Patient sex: M
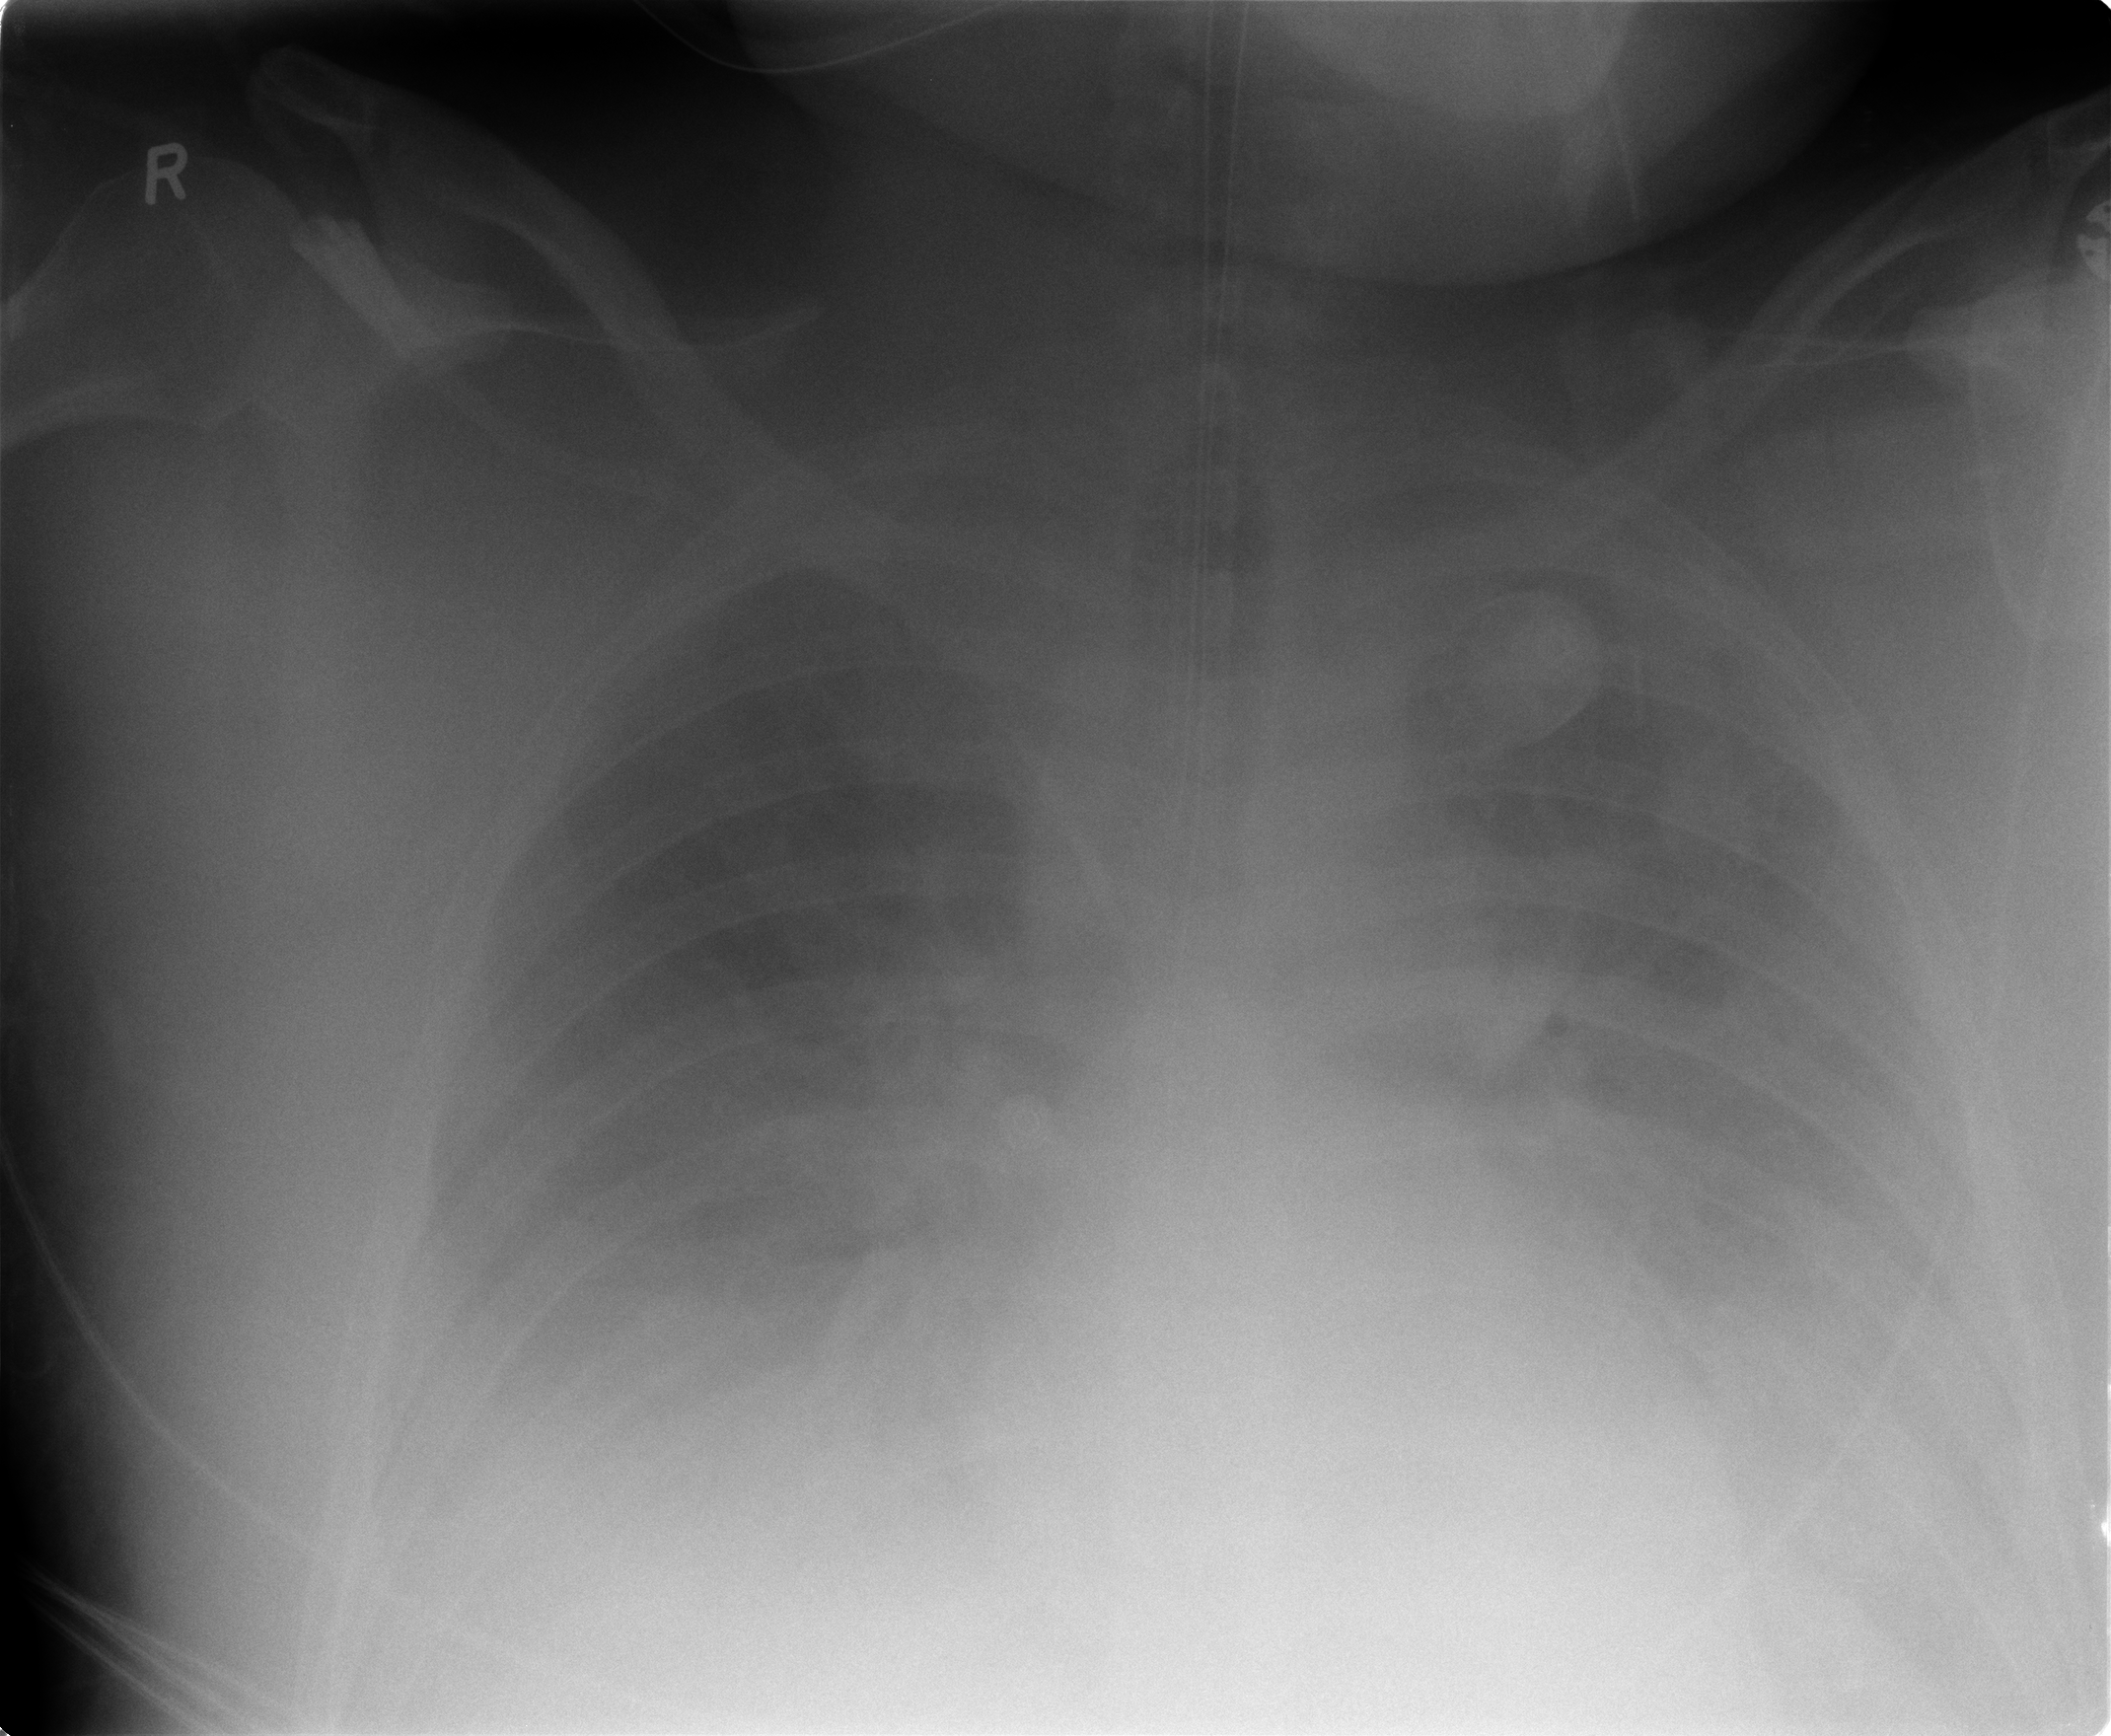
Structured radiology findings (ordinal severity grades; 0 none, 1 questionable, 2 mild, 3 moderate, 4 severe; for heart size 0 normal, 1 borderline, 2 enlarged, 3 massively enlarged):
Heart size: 2
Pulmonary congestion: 3
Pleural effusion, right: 4
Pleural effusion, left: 4
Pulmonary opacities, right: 3
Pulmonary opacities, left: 3
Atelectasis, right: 4
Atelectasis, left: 4